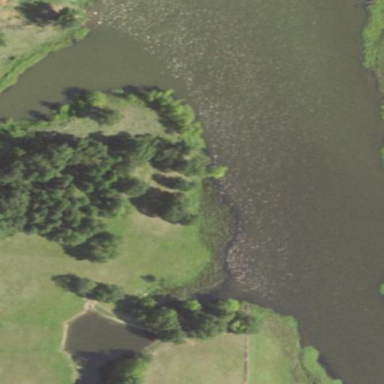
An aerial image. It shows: Beautiful lake surrounded by nature.